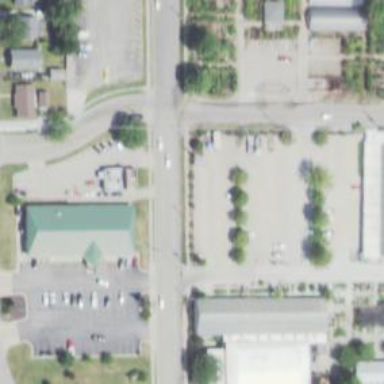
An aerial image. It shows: Garden center.